Chest X-ray:
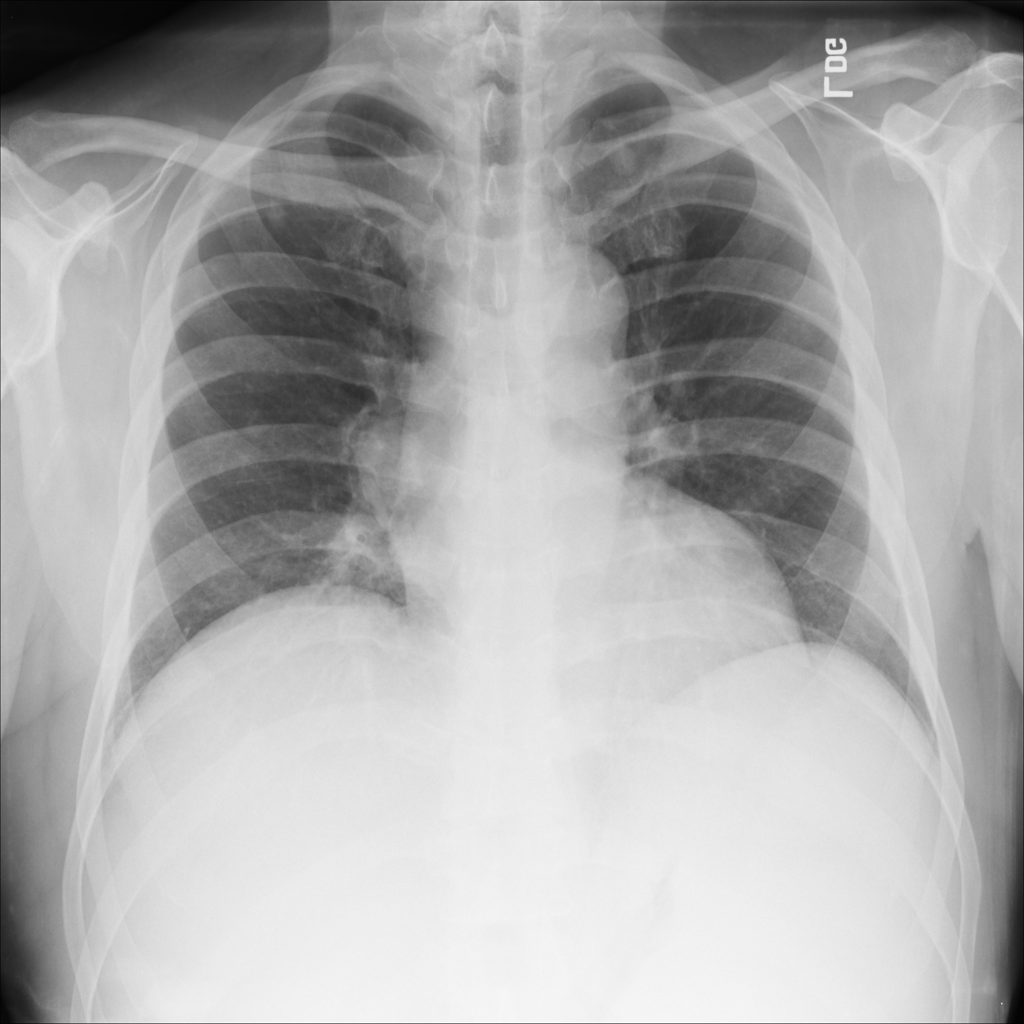
Findings: Calcification
No abnormal finding: no